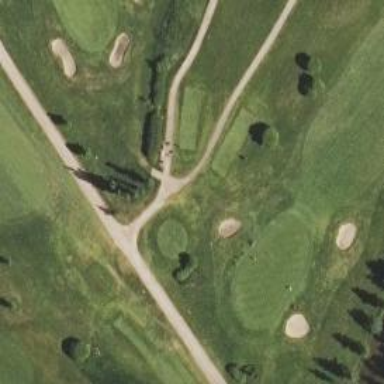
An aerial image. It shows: Service road designated as golf cart path.